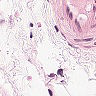
Metastatic tissue present: no